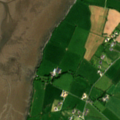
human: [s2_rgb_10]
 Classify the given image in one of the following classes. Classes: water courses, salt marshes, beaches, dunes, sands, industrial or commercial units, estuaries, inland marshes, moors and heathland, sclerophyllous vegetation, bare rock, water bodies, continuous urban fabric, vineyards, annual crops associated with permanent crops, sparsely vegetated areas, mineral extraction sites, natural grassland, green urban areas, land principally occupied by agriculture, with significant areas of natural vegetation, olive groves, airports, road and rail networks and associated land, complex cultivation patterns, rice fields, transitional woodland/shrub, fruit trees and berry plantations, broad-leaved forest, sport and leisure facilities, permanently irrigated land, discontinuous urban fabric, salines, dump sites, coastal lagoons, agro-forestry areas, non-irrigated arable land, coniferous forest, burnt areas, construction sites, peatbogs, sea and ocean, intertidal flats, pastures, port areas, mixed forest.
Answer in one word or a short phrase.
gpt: pastures, complex cultivation patterns, intertidal flats, sea and ocean